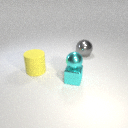
large gray metal sphere behind large yellow rubber cylinder